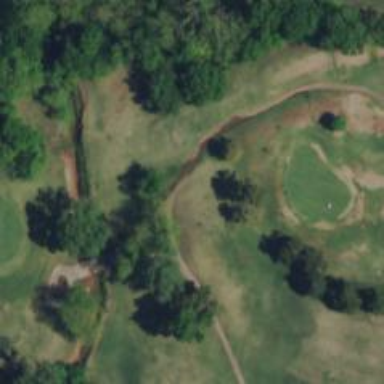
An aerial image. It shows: Path designated for golf carts.